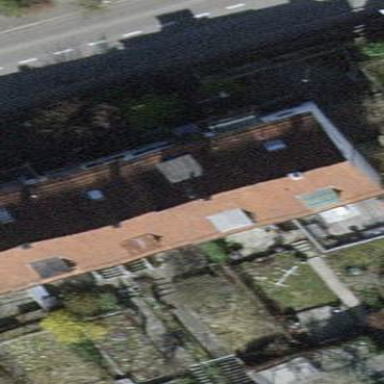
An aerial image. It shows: Building with tiled roof.